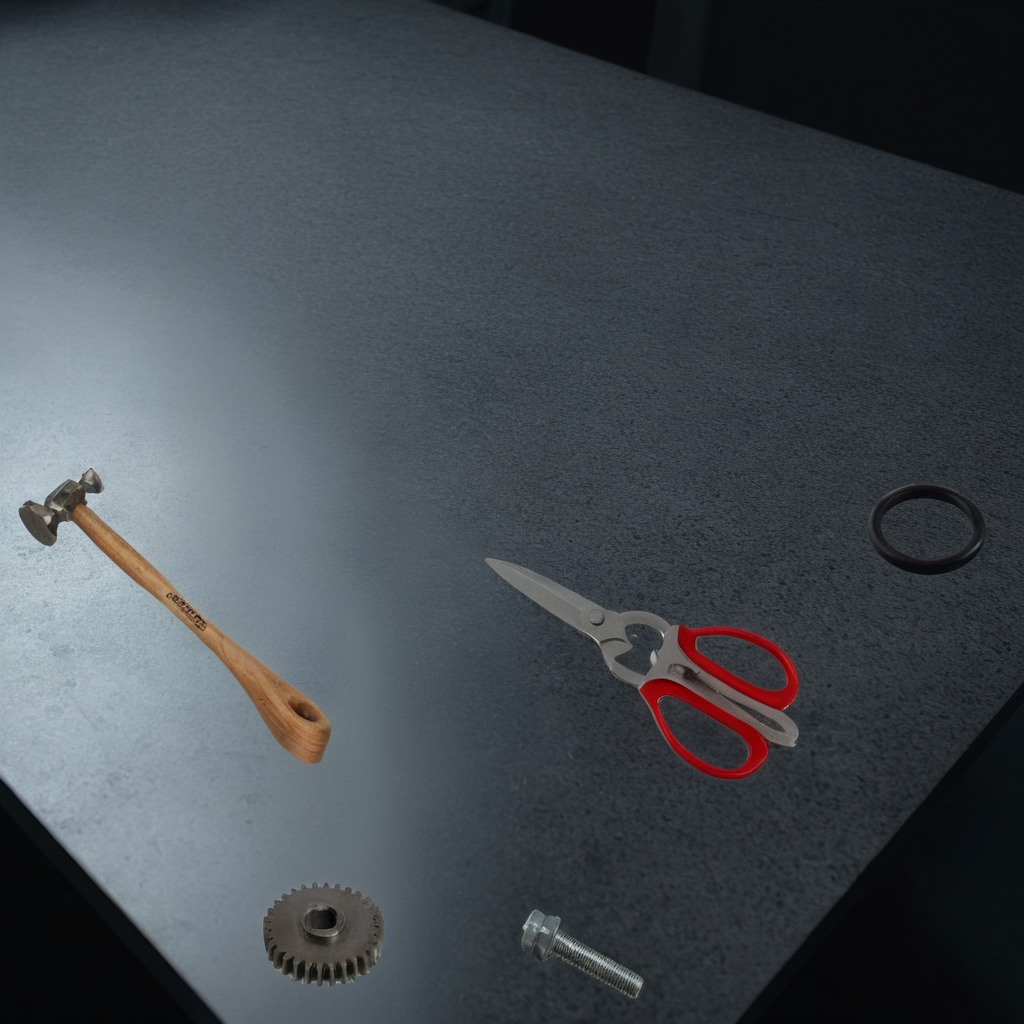
A rubber Oring, a steel gear with teeth, a metal machine screw, a hammer, and a pair of scissors are lying on the granite table inside a workshop at night.